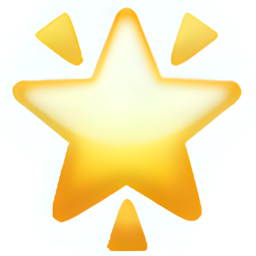
Name: glowing star
Emoji: 🌟
Group: Travel & Places
Sub-group: sky & weather